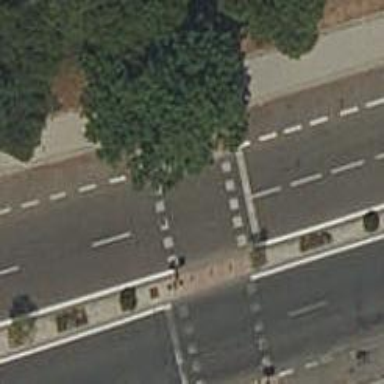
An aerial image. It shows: Road with traffic signals at the crossing.